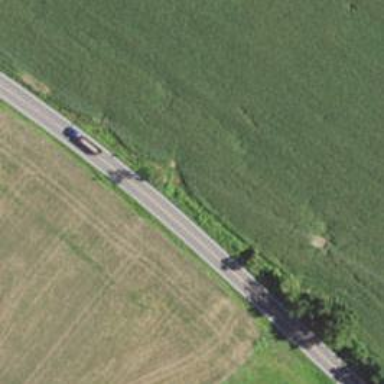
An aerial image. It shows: Asphalt road classified as trunk highway.